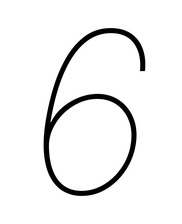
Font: Inter-Italic_Thin_Italic